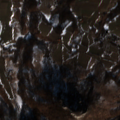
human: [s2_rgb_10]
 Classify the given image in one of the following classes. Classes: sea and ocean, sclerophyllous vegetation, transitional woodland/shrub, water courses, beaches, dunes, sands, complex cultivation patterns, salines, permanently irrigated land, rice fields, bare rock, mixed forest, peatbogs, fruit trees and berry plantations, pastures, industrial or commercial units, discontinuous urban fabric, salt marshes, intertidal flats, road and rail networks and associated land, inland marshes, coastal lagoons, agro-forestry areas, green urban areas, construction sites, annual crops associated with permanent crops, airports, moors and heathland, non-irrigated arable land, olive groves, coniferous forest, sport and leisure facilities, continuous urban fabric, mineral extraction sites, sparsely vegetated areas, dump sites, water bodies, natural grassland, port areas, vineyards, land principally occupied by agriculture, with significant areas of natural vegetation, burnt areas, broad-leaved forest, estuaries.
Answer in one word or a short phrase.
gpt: pastures, complex cultivation patterns, broad-leaved forest, natural grassland